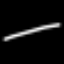
Label: line